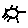
Label: sun